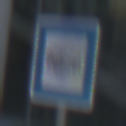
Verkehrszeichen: Polizei
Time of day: SunriseSunset
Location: Outdoor (Urban)
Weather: PartlyCloudy
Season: NotSpecified
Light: Natural